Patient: sex F, age 68
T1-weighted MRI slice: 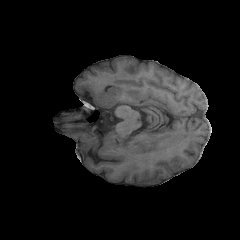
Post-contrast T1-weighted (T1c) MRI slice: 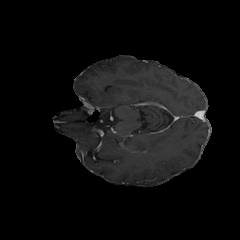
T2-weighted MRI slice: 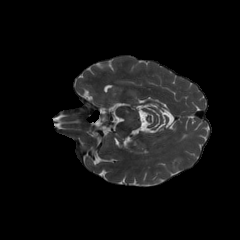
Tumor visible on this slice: no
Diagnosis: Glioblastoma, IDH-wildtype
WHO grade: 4